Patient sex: M
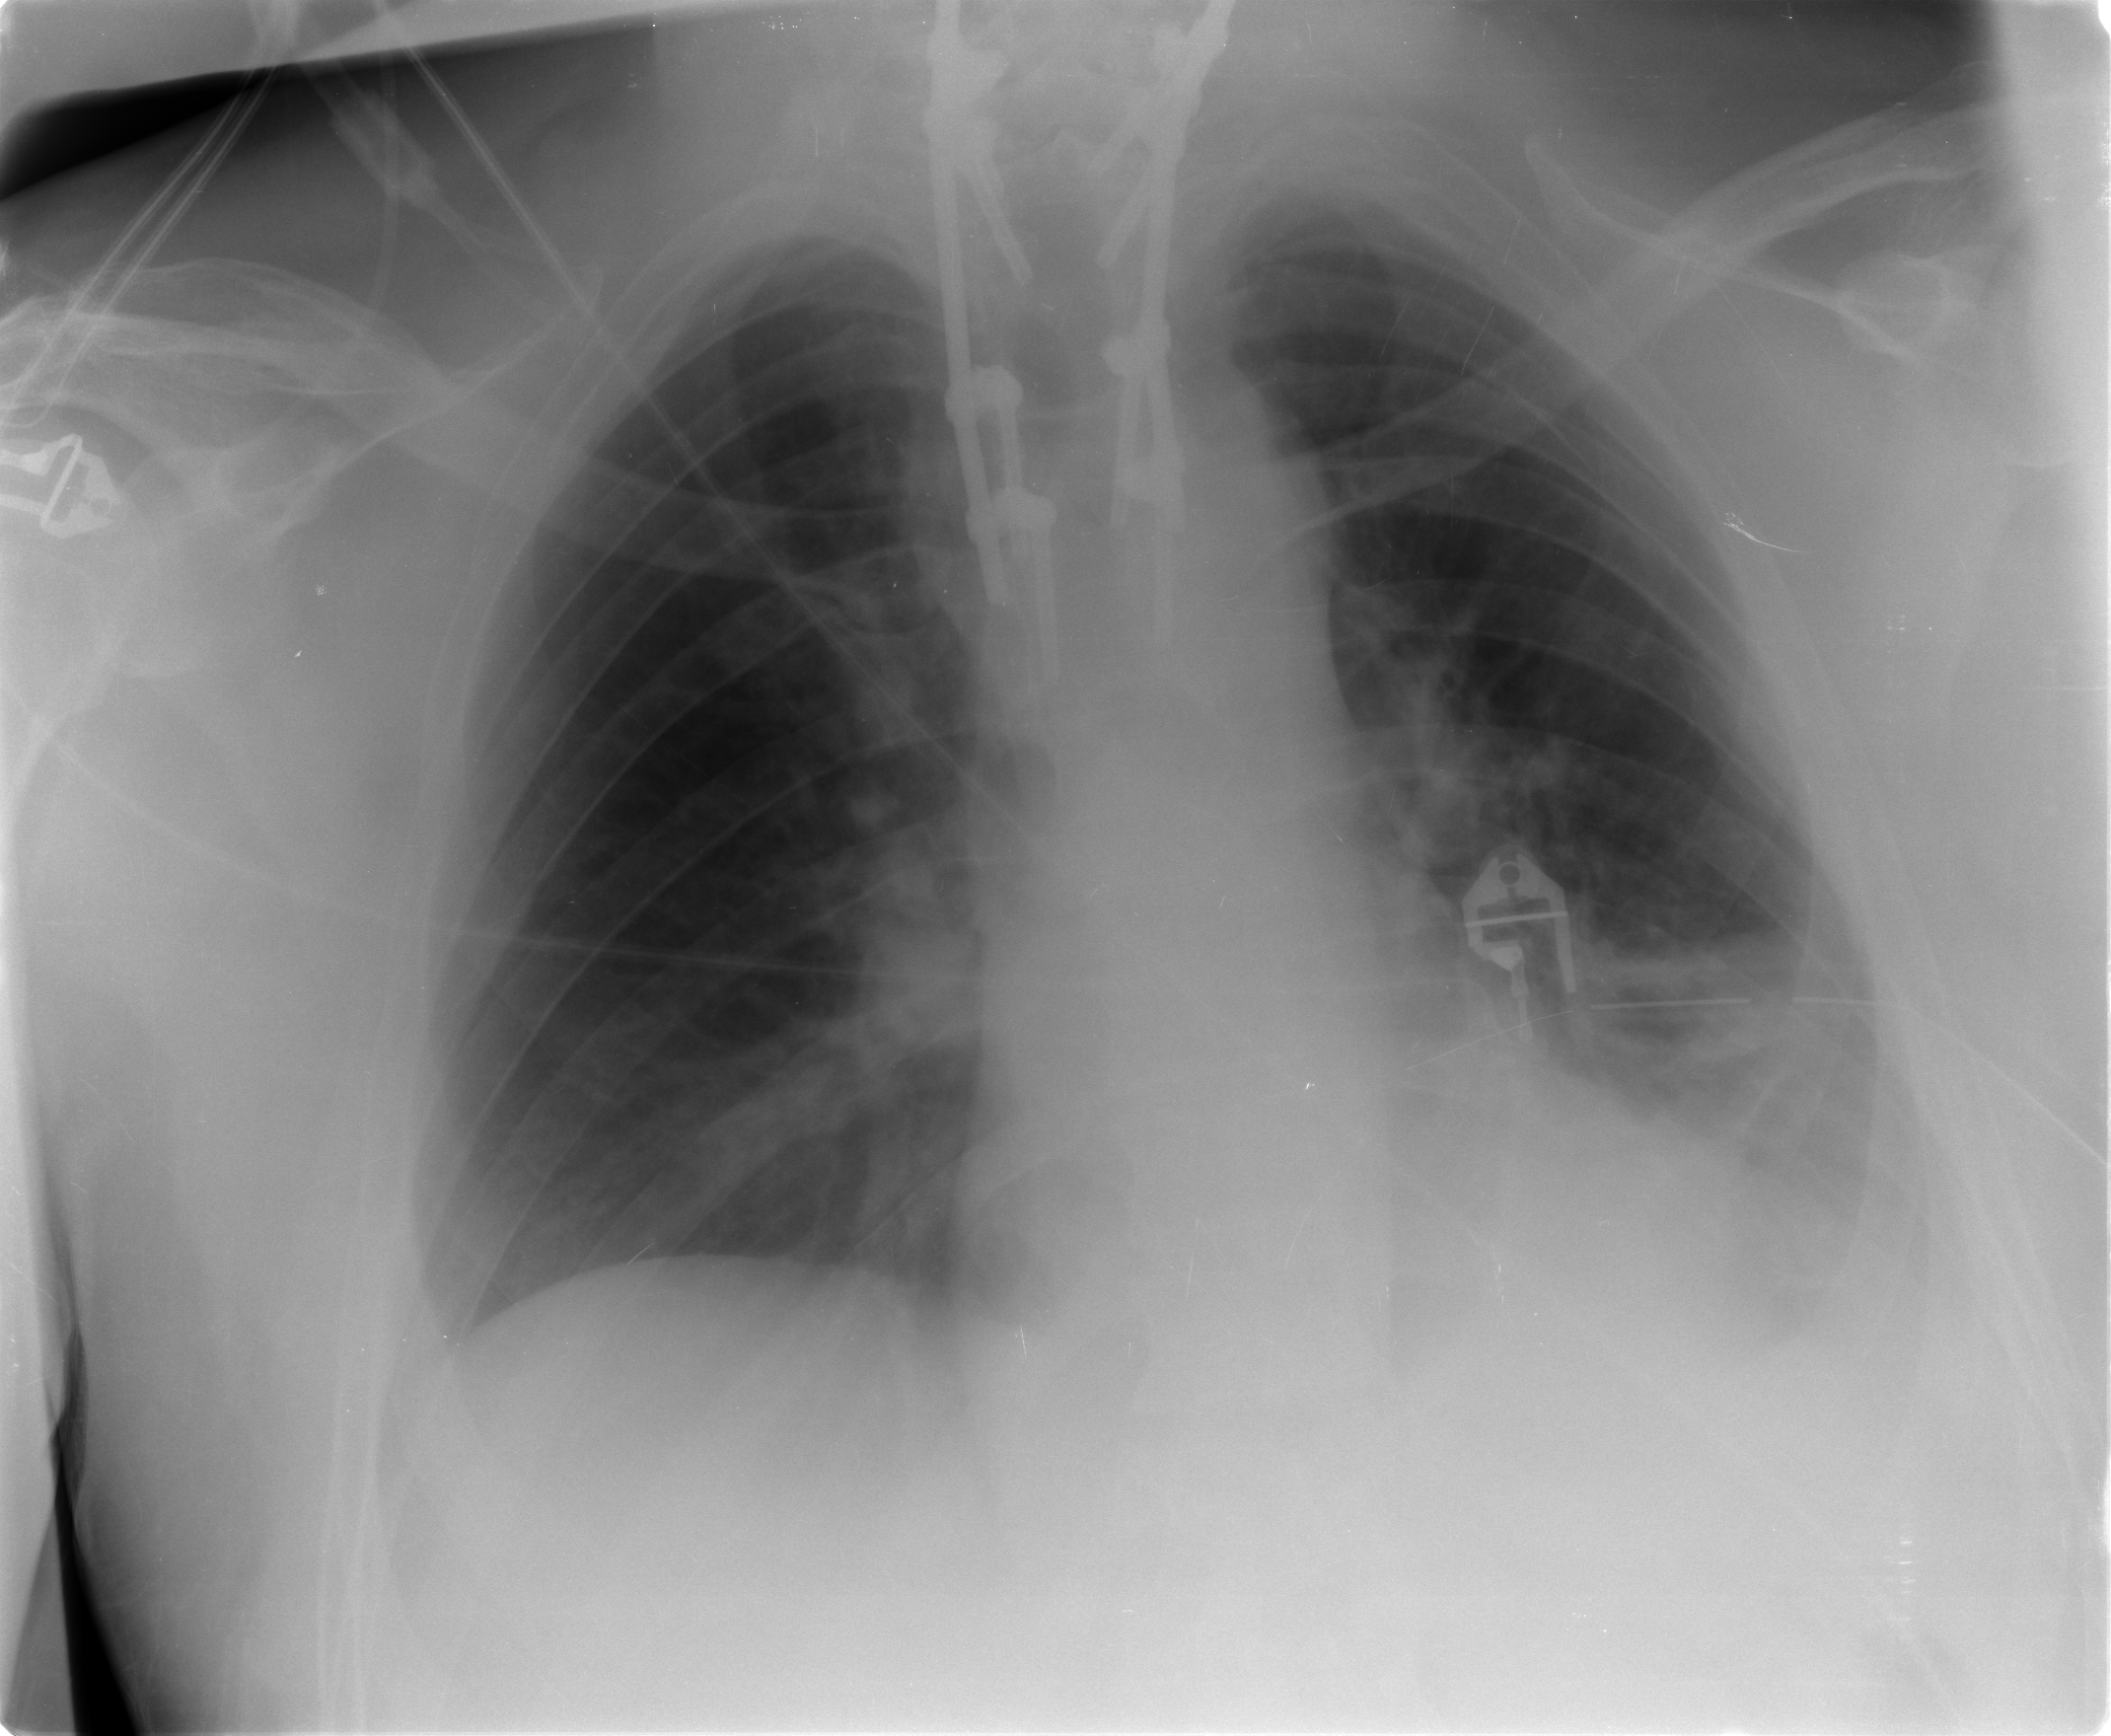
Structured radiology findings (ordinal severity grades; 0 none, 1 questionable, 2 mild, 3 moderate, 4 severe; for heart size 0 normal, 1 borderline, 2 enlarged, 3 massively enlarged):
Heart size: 1
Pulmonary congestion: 2
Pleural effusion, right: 0
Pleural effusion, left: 2
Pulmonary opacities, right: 0
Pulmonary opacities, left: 1
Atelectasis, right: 2
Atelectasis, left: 2